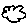
Label: cloud